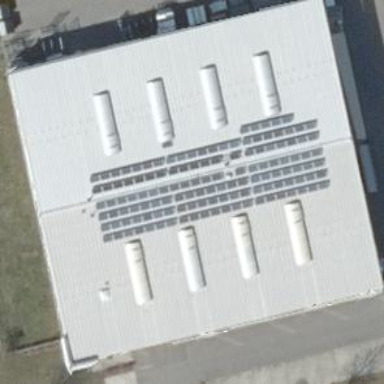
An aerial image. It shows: Warehouse building.